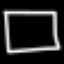
Label: square